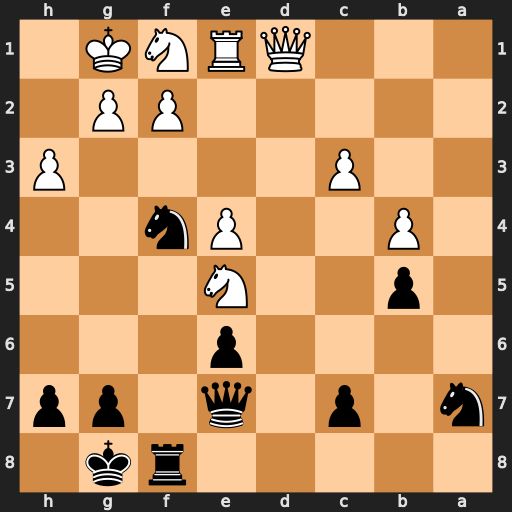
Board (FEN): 5rk1/n1p1q1pp/4p3/1p2N3/1P2Pn2/2P4P/5PP1/3QRNK1
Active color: b
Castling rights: -
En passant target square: -
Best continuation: Qg5 Ng4 h5